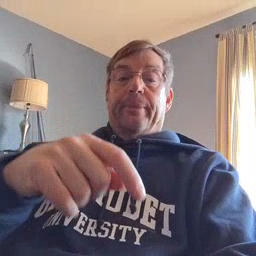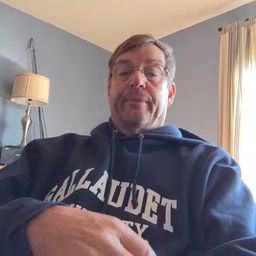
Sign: time